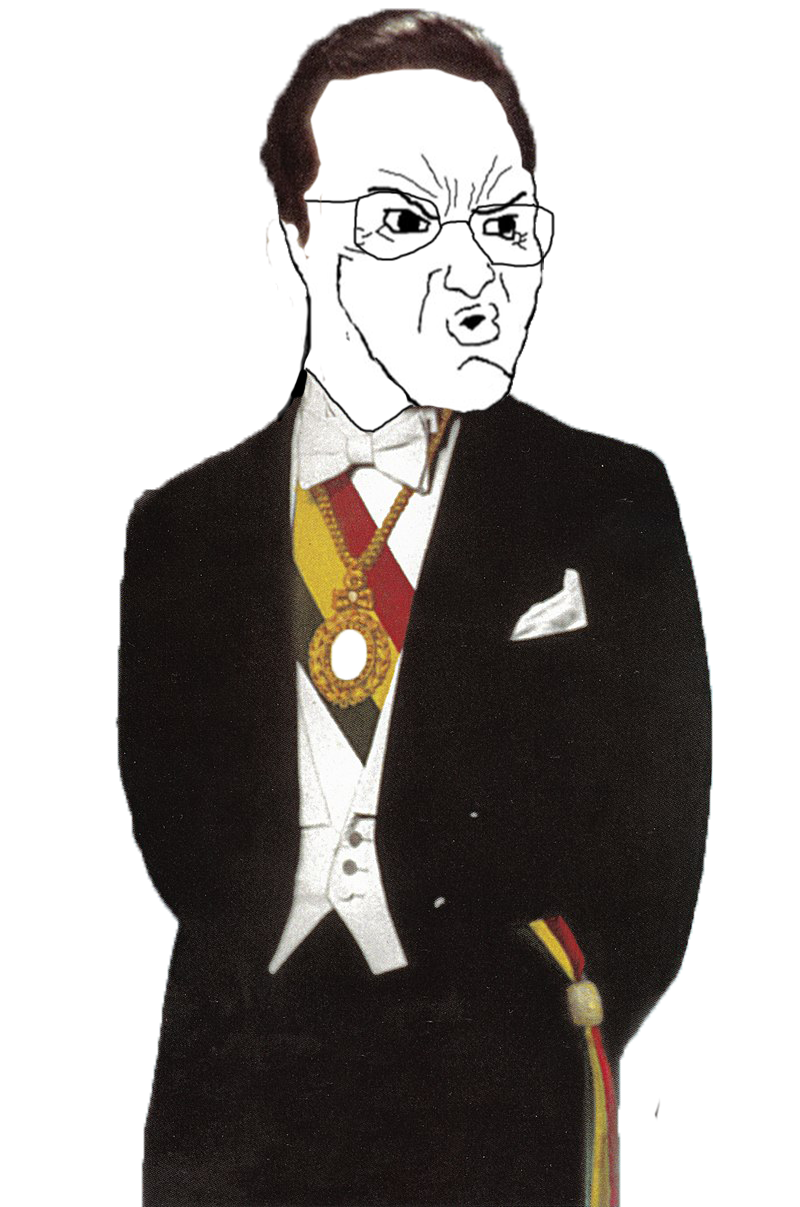
Label: 5_Hooker